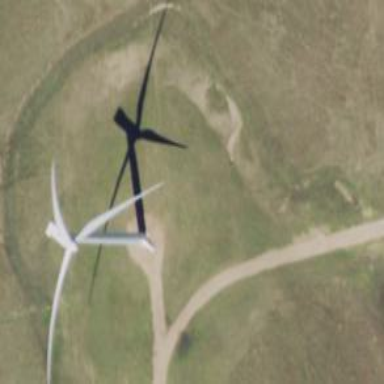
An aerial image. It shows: Wind generator powered by horizontal axis wind turbine.